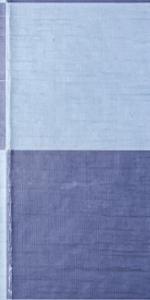
Label: Empty